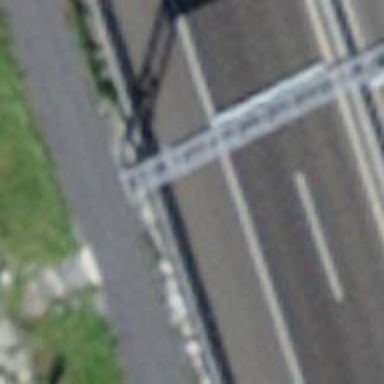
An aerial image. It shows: Gantry structure.